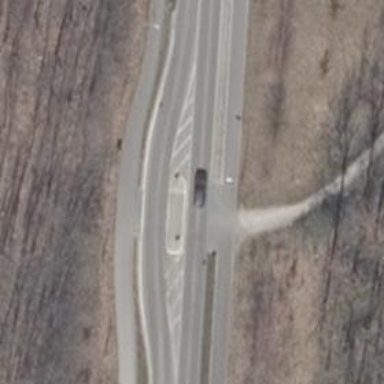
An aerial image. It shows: Tertiary road with asphalt surface. There are separate sidewalks on both sides.